Question: I just finished building part of my website using Twitter's BootStrap, but am looking on ways to improve it. This module has an image of but (image height will vary but has fixed width) and has text on top of the image. I originally built this by having an image tag inside a div, then using 'position:absolute; top:0;' to move a layer a text above it.
I don't like the idea of using 'position:absolute;'. My alternative solution is to treat the image as a background of a div that contains the text. However, by doing so, I have encountered two problems:
1. I don't know how to specify the height of the div as this is a variable based on the height of the image. The width will always be of span4 (300px). Each image will only have a few words at most therefore not enough to take up the entire vertical space of the div.
2. As the browser width shrinks, part of the background div gets cropped off. This is because BootStrap is trying adjust for responsiveness. How would I fix this?
I am completely stumped, and I feel that this alternative solution is not possible without being able to define a definite height. Is there a better alternative?
My code:
'''
<div class="span4 cell">
This is a placeholder image
</div>
.cell { background: url(http://www.placehold.it/300x200) no-repeat; }
'''
Just to be clear, here is an image of what I am trying to create:

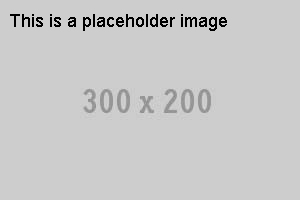
Answer: <URL>................................
HI now used to this
'''
.span4.cell {
background:url("http://www.placehold.it/300x200.jpg") no-repeat;
width:300px;
height:200px;
}
'''
<URL>